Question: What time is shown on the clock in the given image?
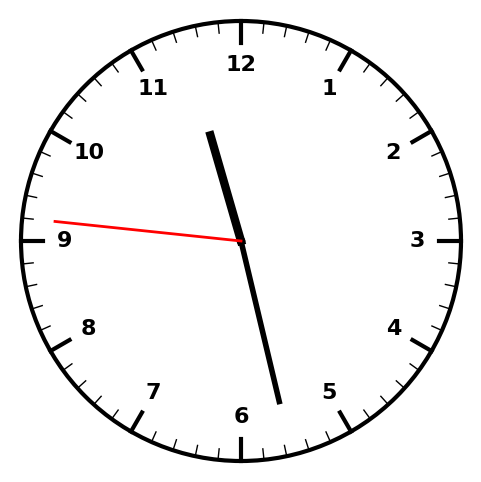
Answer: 11:27:46